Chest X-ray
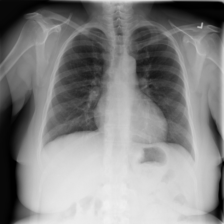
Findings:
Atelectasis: negative
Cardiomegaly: negative
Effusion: negative
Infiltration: negative
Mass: negative
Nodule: negative
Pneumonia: negative
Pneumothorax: negative
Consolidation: negative
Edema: negative
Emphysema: negative
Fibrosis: negative
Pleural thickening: negative
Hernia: negative